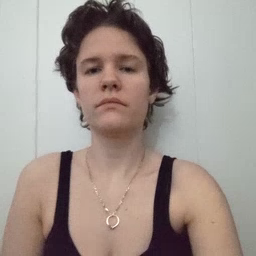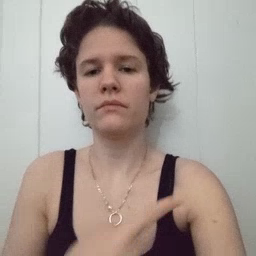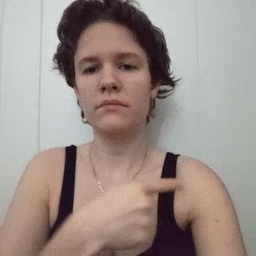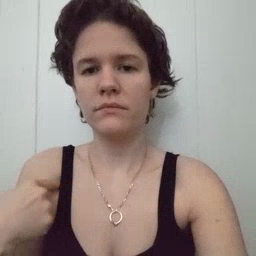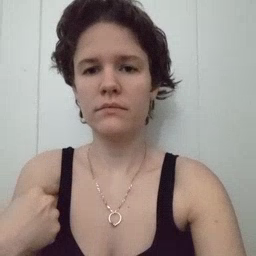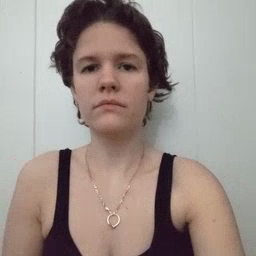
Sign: weus